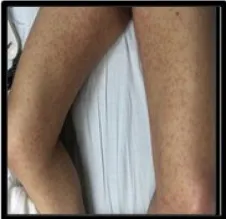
Rash on the back, legs, and ,abdomen at presentation.
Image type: medical_photograph (skin_photograph)